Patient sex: M
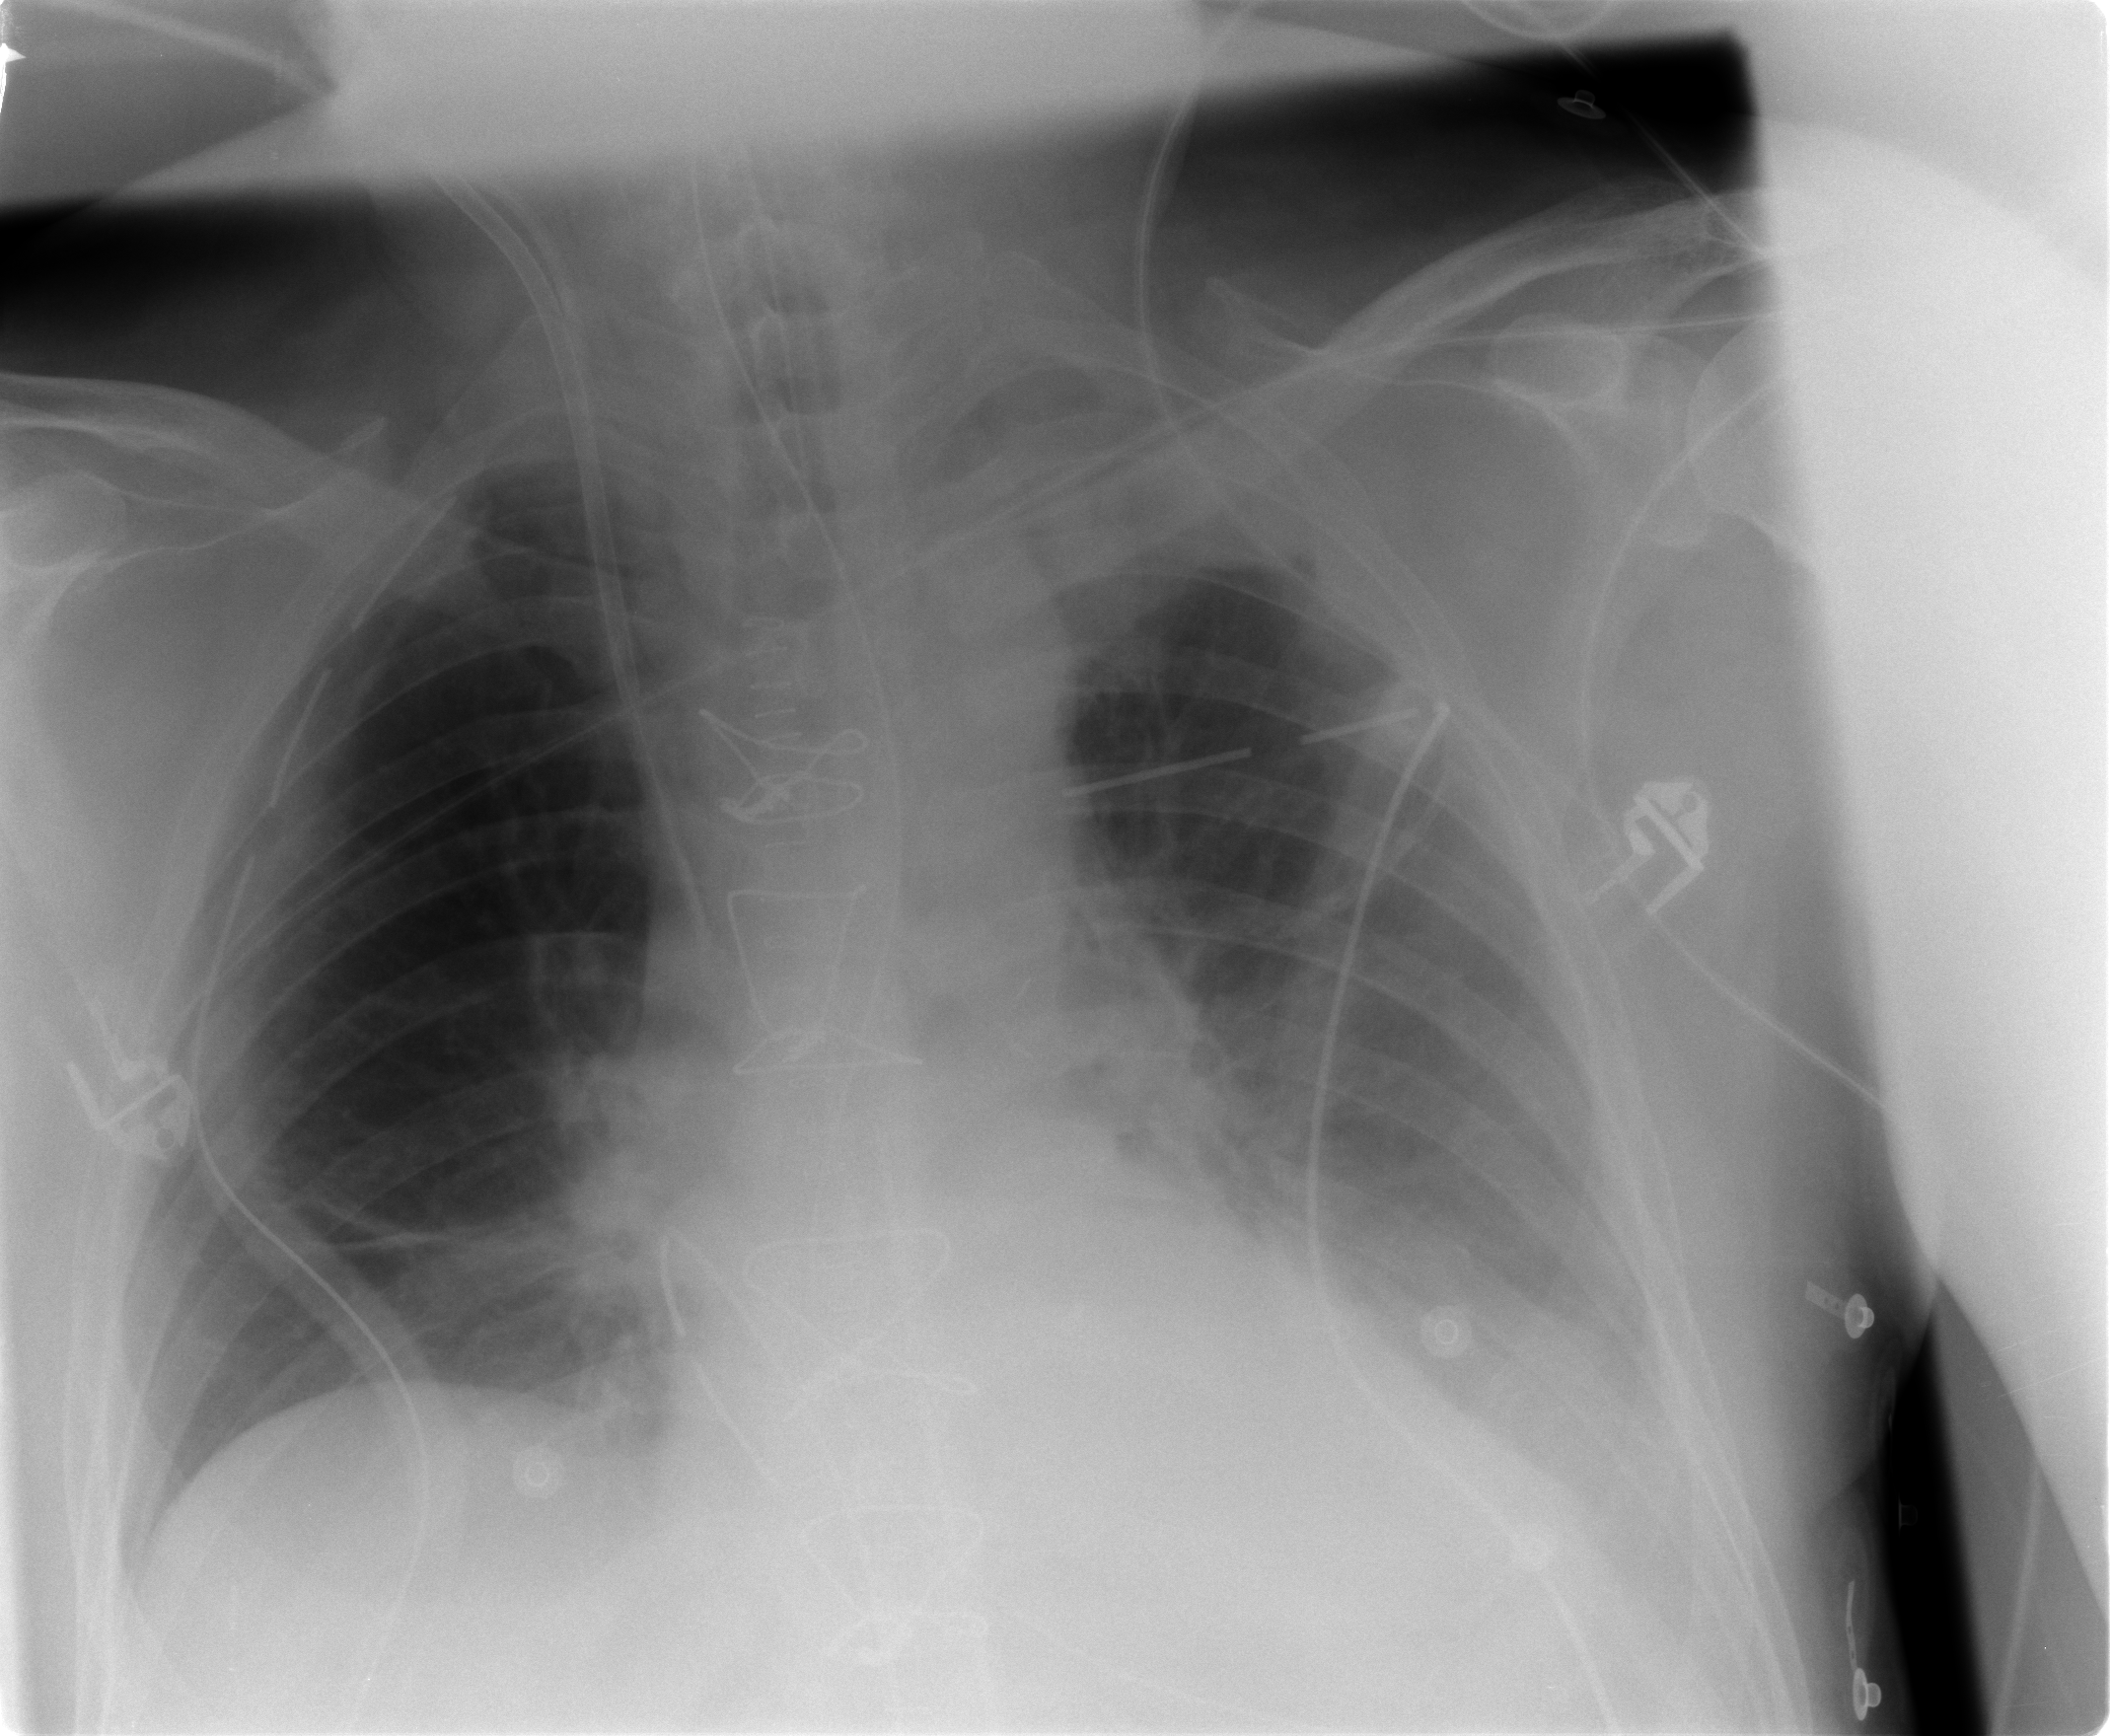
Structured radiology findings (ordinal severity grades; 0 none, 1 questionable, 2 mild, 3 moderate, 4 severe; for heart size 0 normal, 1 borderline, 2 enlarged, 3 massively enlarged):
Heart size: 2
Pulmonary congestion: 2
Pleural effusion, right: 0
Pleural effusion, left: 2
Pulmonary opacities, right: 0
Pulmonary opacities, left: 2
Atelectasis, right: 2
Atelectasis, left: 2